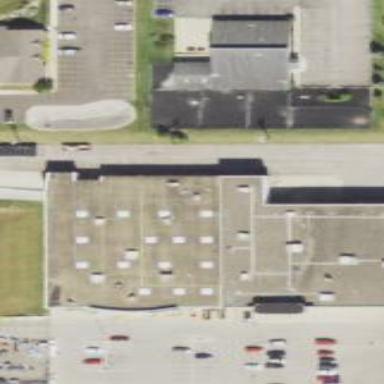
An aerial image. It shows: Commercial building that houses trampoline park.